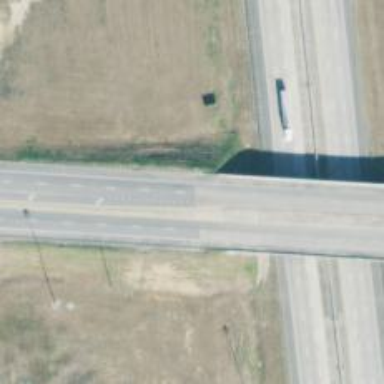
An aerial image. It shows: Primary highway bridge with dual carriageway.